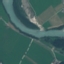
Land use / land cover: River